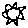
Label: sun